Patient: sex M, age 38
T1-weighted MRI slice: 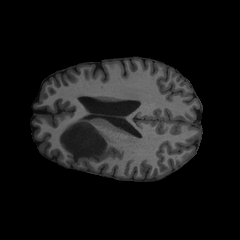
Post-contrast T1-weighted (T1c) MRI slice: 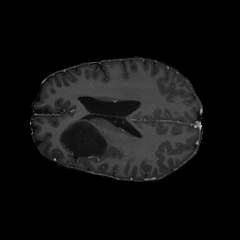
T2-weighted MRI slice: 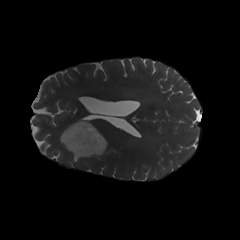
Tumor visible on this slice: yes
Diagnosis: Astrocytoma, IDH-mutant
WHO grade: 3